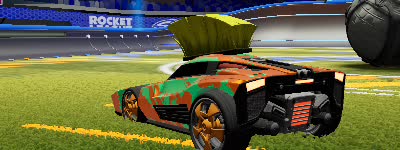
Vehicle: breakout